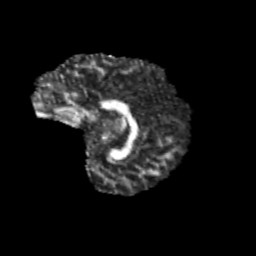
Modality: FA
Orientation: sagittal
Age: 12
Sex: female
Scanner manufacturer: siemens
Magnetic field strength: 3 T
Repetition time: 3.8 s
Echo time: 0.07 s